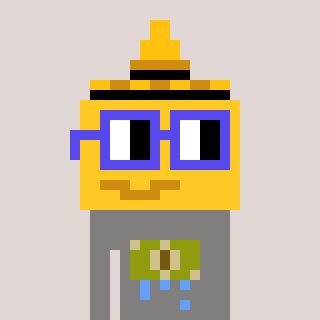
a pixel art character with square blue glasses, a mustard-shaped head and a bluegrey-colored body on a warm background